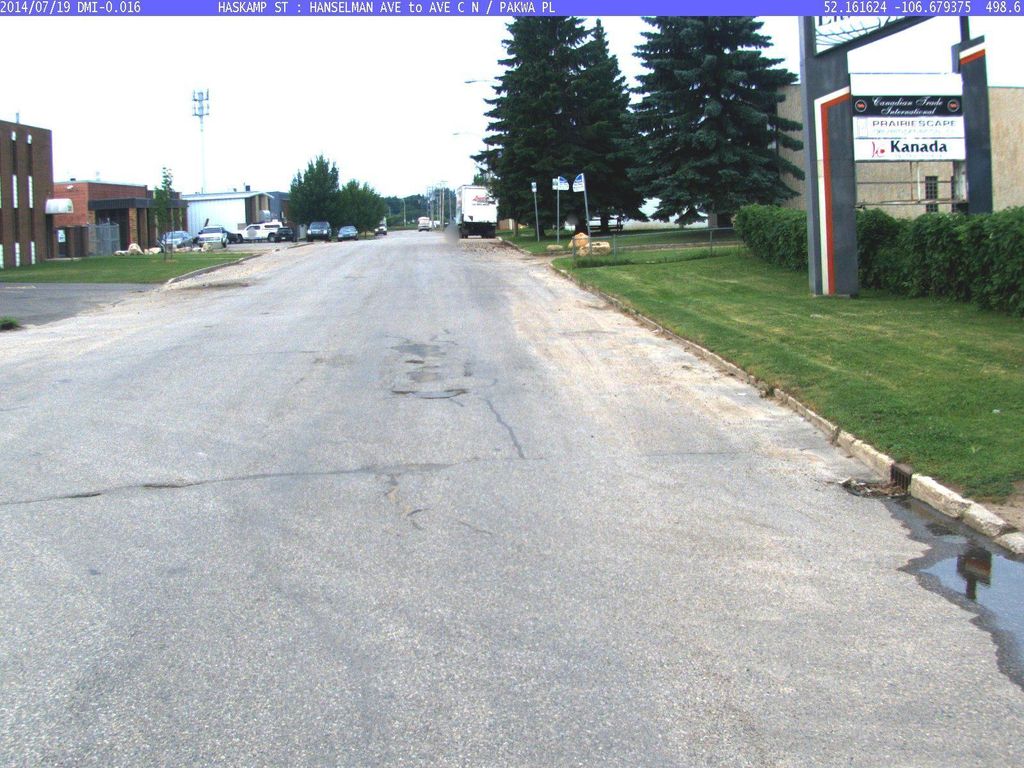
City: saskatoon